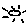
Label: sun